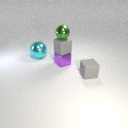
small gray rubber cube to the right of small purple metal cube